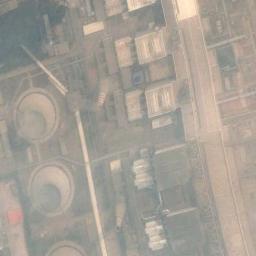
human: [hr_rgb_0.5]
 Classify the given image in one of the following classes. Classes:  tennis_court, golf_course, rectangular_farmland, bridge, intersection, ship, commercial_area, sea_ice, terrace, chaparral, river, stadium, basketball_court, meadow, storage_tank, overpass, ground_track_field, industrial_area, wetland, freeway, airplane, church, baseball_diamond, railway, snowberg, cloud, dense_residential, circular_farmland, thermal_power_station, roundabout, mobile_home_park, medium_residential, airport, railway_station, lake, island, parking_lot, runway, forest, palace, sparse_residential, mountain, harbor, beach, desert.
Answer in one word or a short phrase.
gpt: thermal_power_station